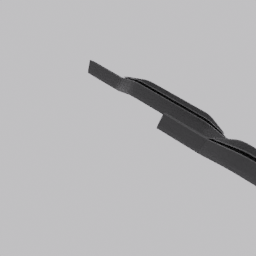
Label: mechanical